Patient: sex M, age 53
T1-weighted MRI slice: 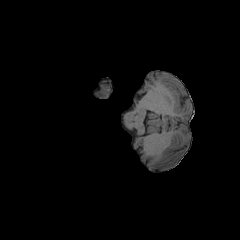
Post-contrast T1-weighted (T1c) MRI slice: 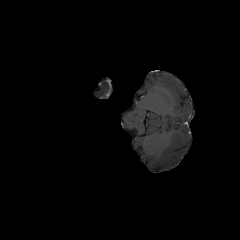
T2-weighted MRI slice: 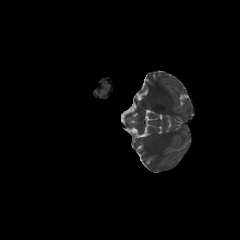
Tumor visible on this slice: no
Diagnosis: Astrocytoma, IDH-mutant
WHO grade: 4